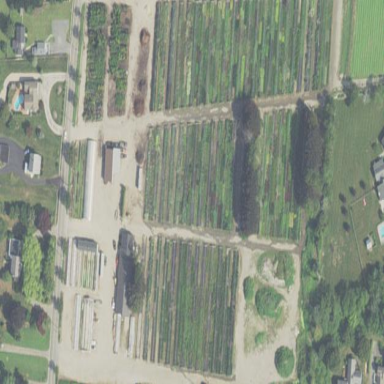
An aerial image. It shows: Plant nursery area.